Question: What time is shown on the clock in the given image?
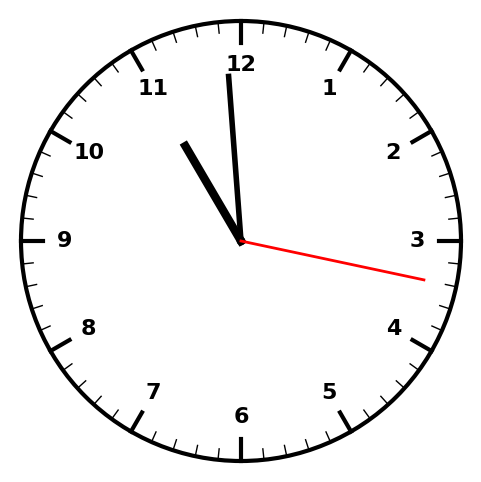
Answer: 10:59:17